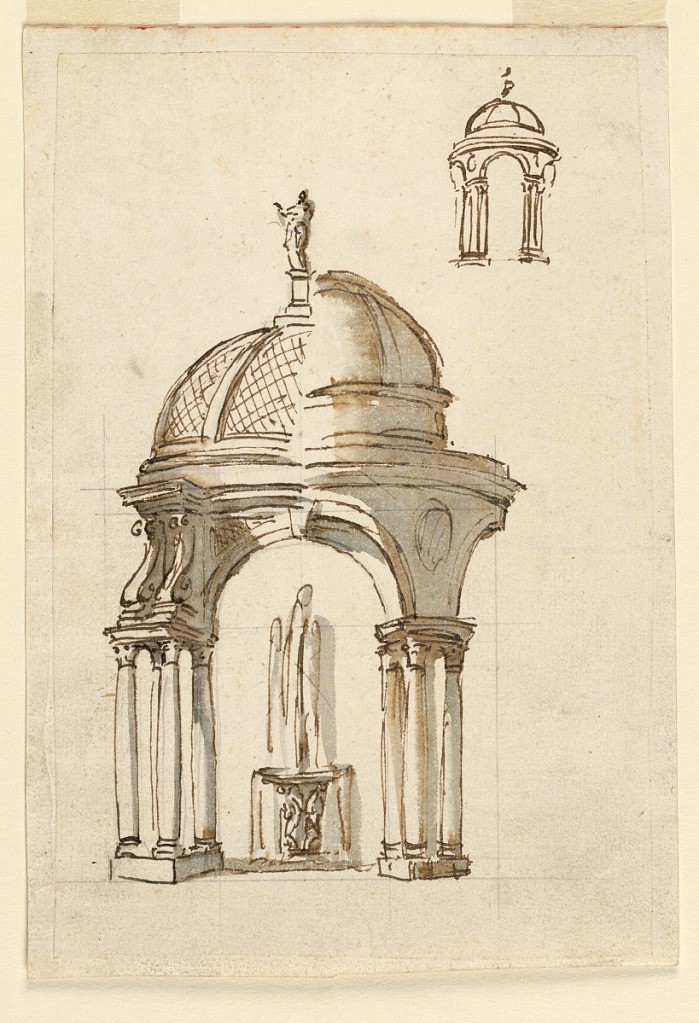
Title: Design for a Fountain in a Pavilion
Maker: Carlo Francesco Barabino, Italian, 1768 – 1835
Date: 1785–90
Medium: Graphite, pen and ink, brush and wash on paper
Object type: Drawing
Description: Fountain designs.